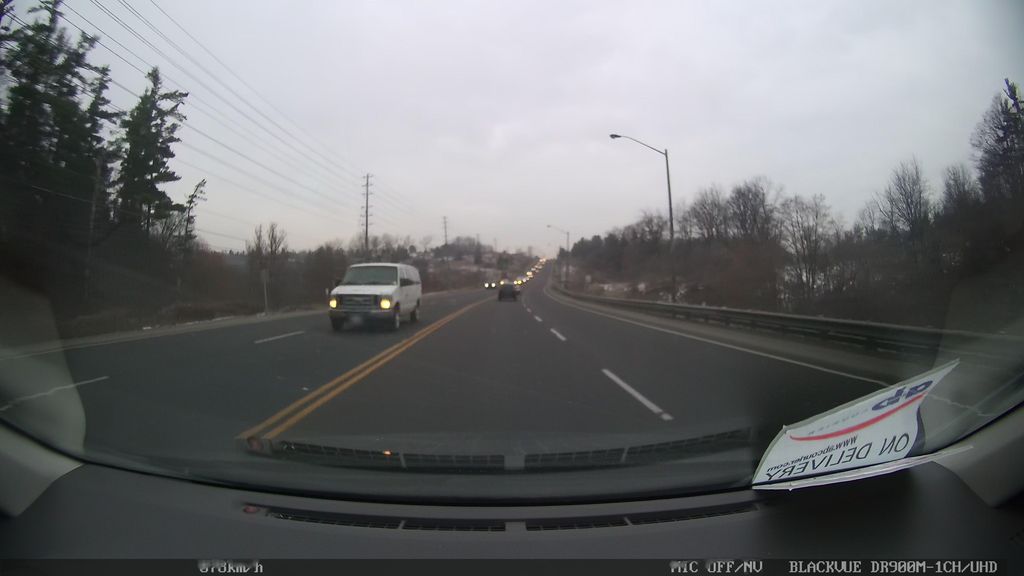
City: toronto